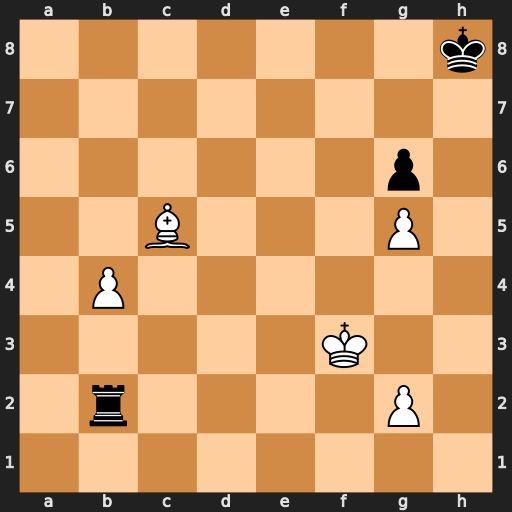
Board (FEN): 7k/8/6p1/2B3P1/1P6/5K2/1r4P1/8
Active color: w
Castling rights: -
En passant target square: -
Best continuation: Bd4+ Kg8 Bxb2